Question: I created an App which shows a PDF File from their URL. I am able to show the PDF file in 'webview' through this code.
'''
@Override
protected void onCreate(Bundle savedInstanceState) {
super.onCreate(savedInstanceState);
// setContentView(R.layout.activity_webview);
WebView webView = new WebView(webview.this);
webView.getSettings().setJavaScriptEnabled(true);
webView.getSettings().setPluginState(WebSettings.PluginState.ON);
webView.setWebViewClient(new Callback());
String pdf = "http://msbte.engg-info.website/sites/default/files/sem%20ii%20sample%20qp/22224-Applied-Mathematics-sample-question-paper.pdf";
webView.loadUrl("http://docs.google.com/gview?embedded=true&url=" + pdf);
setContentView(webView);
}
private class Callback extends WebViewClient {
@Override
public boolean shouldOverrideUrlLoading(
WebView view, String url) {
return (false);
}
}
'''
But I am having problem with the 'Open Plugin Button' that shows on the upper right side of the screen. I want to disable that button but how is it possible.

<URL>
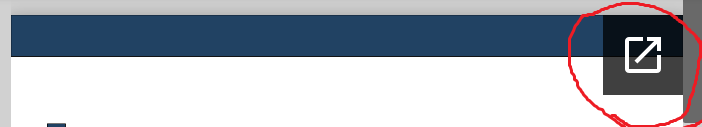
Answer: > You can override this onPageFinished method of WebView. like this
below -
'''
String url = "javascript:(function() {"+"document.querySelector('[role="toolbar"]').remove();})()"
@Override
public void onPageFinished(WebView view, String url) {
super.onPageFinished(view, url);
yourWebView.loadUrl(url);
}
'''
It will remove that top_right button.
> and to remove zoom -
'''
yourWebView.getSettings().setDisplayZoomControls(false);
yourWebView().setBuiltInZoomControls(false);
'''